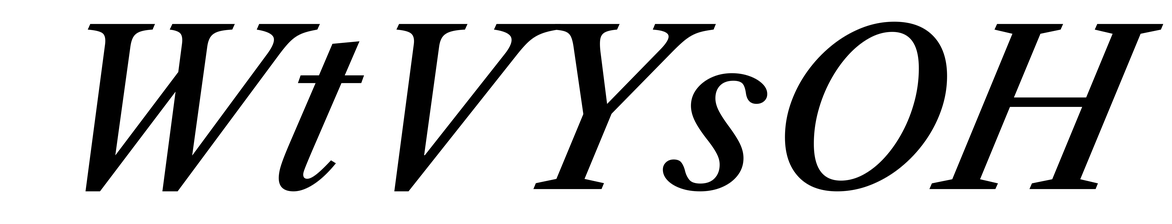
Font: LibreCaslonText-Italic_Medium_Italic